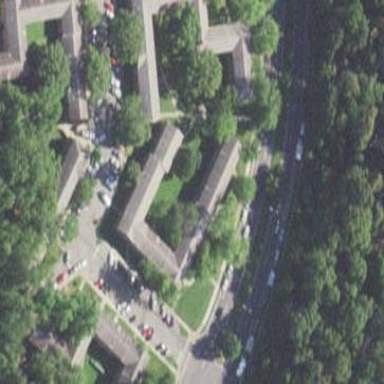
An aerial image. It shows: Residential area with apartments.